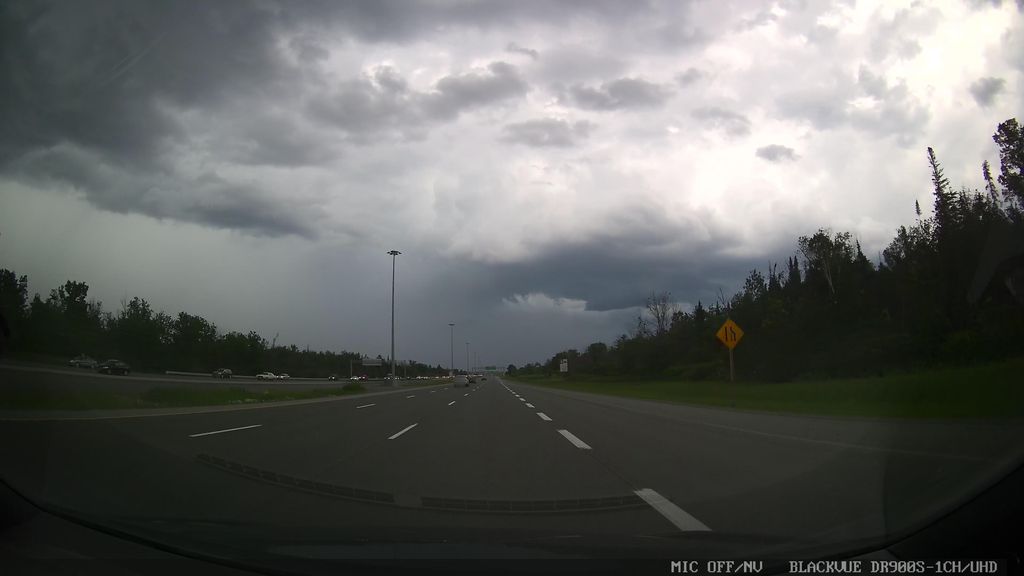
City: ottawa-gatineau